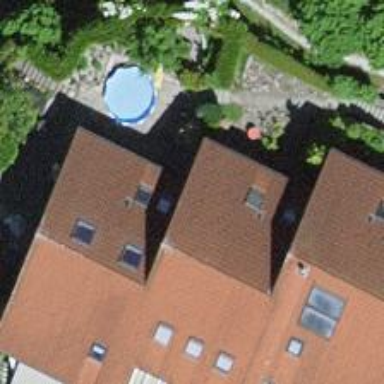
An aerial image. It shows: Gabled house with the roof oriented across.